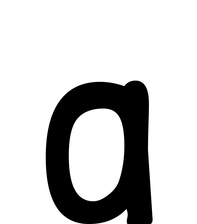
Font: PatrickHand-Regular